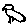
Label: bird